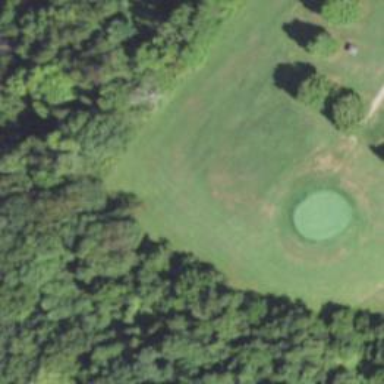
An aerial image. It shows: View of golf hole.